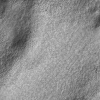
Atmospheric dust classification: not_dusty